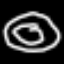
Label: donut